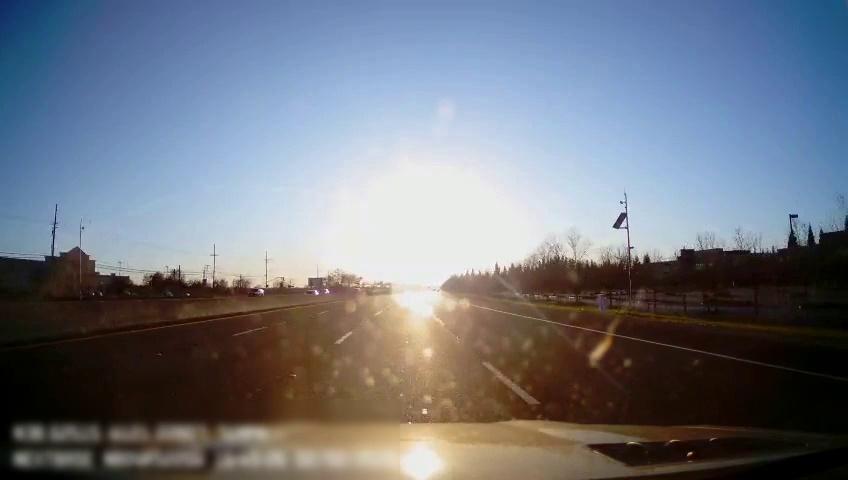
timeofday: Day
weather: Sunny
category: Drivable Space
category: Vehicles | SUV
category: Vehicles | SUV
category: Vehicles | Car
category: Lanes | Alternate Lane
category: Lanes | Alternate Lane
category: Lanes | Current Lane
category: Lanes | Current Lane
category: Lanes | Alternate Lane